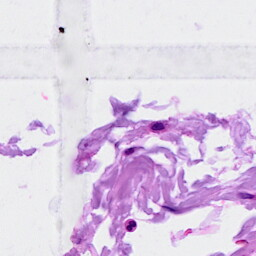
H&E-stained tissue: Breast